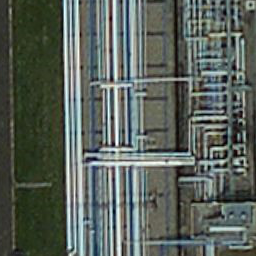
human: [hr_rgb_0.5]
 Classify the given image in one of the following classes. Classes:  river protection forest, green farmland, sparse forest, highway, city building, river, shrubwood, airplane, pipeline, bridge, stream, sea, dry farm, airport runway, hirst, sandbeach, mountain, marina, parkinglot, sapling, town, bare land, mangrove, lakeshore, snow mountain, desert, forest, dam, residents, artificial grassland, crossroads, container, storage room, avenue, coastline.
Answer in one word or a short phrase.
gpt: pipeline